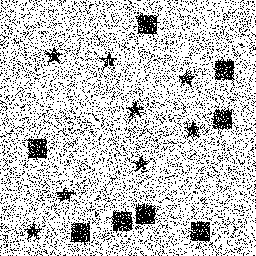
Squares: 8
Triangles: 0
Stars: 8
Total shapes: 16